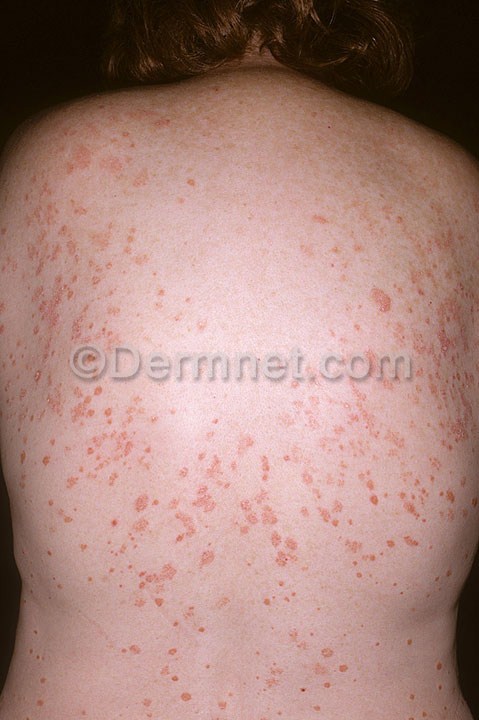
Disease: Psoriasis pictures Lichen Planus and related diseases